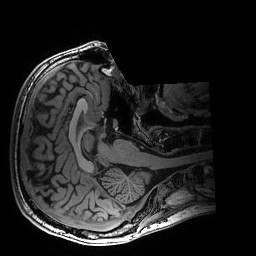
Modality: T1w
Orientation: axial
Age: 22
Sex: male
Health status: healthy
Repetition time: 2.53 s
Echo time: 0.0034 s